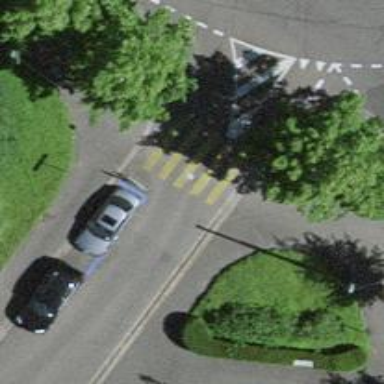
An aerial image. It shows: Asphalt residential road with opposite cycleway.